Brain MRI, t2w sequence, axial 2D slice.
Patient: age 34, sex F, weight 95 kg, height 1.95 m
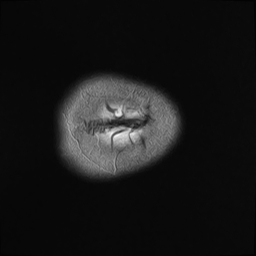